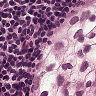
Metastatic tissue present: yes